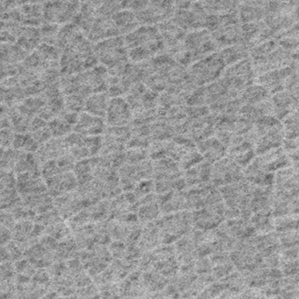
Label: frost